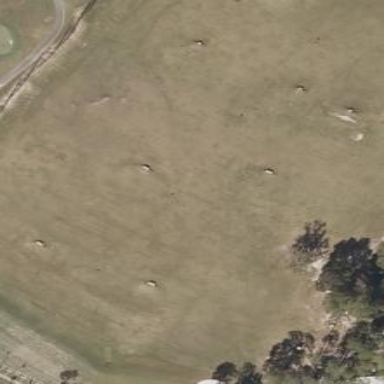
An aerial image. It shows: Golf driving range situated on grass pitch.